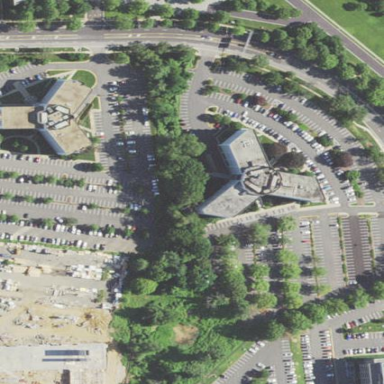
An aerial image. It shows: Commercial area.